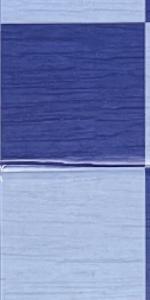
Label: Empty